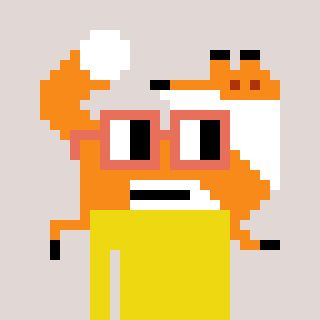
a pixel art character with square orange glasses, a fox-shaped head and a yellow-colored body on a warm background